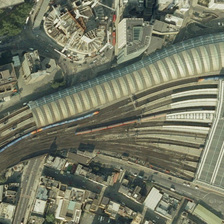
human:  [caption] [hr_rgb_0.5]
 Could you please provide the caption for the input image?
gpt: many buildings are in two sides of a railway station .

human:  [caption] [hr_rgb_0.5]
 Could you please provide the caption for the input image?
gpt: many buildings are in two sides of a railway station .

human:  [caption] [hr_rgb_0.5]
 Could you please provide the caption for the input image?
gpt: many buildings are in two sides of a railway station .

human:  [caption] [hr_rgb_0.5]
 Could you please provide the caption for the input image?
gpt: many buildings are in two sides of a railway station .

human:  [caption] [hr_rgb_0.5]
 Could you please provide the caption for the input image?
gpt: many buildings are in two sides of a railway station .